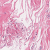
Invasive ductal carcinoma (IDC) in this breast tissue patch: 0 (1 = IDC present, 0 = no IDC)